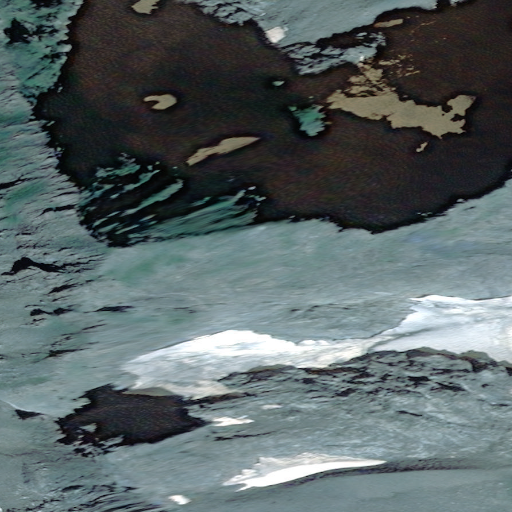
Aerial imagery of mountain in Alaska named Bear Mountain containing only unknown